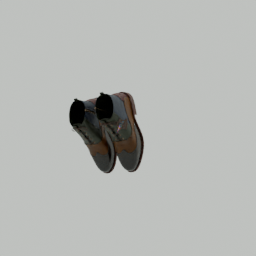
Label: people